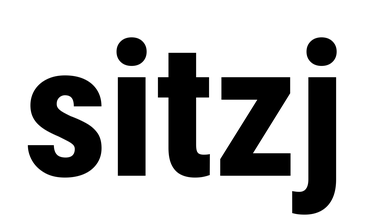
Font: Roboto_Condensed_ExtraBold